Interaction volume radius: 5 \u00c5
Interaction volume height: 10 \u00c5
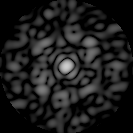
Disorder parameter: 0.7369